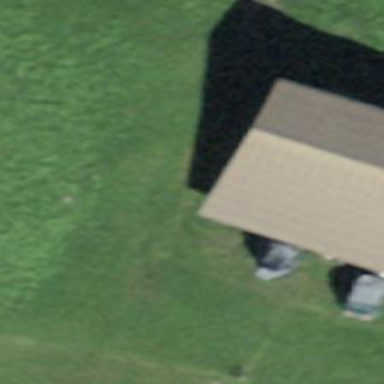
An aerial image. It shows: Barn.